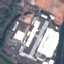
Land use / land cover class: Industrial